Question: I am trying to 'cv2.imshow' my images for perspective transformation.
But, my image is very big, so I cannot see the whole picture:

How could I fix this problem?
The below is my code:
'''
import cv2
import os
import numpy as np
image_path = "1.jpg"
filename, ext = os.path.splitext(os.path.basename(img_path))
ori_img = cv2.imread(img_path)
src = []
# mouse callback handler
def mouse_handler(event, x, y, flags, param):
if event == cv2.EVENT_LBUTTONUP:
img = ori_img.copy()
src.append([x, y])
for xx, yy in src:
cv2.circle(img, center=(xx, yy), radius=5, color=(0, 255, 0), thickness=-1, lineType=cv2.LINE_AA)
cv2.imshow('img', img)
# perspective transform
if len(src) == 4:
src_np = np.array(src, dtype=np.float32)
width = max(np.linalg.norm(src_np[0] - src_np[1]), np.linalg.norm(src_np[2] - src_np[3]))
height = max(np.linalg.norm(src_np[0] - src_np[3]), np.linalg.norm(src_np[1] - src_np[2]))
dst_np = np.array([
[0, 0],
[width, 0],
[width, height],
[0, height]
], dtype=np.float32)
M = cv2.getPerspectiveTransform(src=src_np, dst=dst_np)
result = cv2.warpPerspective(ori_img, M=M, dsize=(width, height))
cv2.imshow('result', result)
cv2.imwrite(r'projetive_image/%s_result%s' % (filename, ext), result)
# main
cv2.namedWindow('img')
cv2.setMouseCallback('img', mouse_handler)
cv2.imshow('img', ori_img)
cv2.waitKey(0)
'''
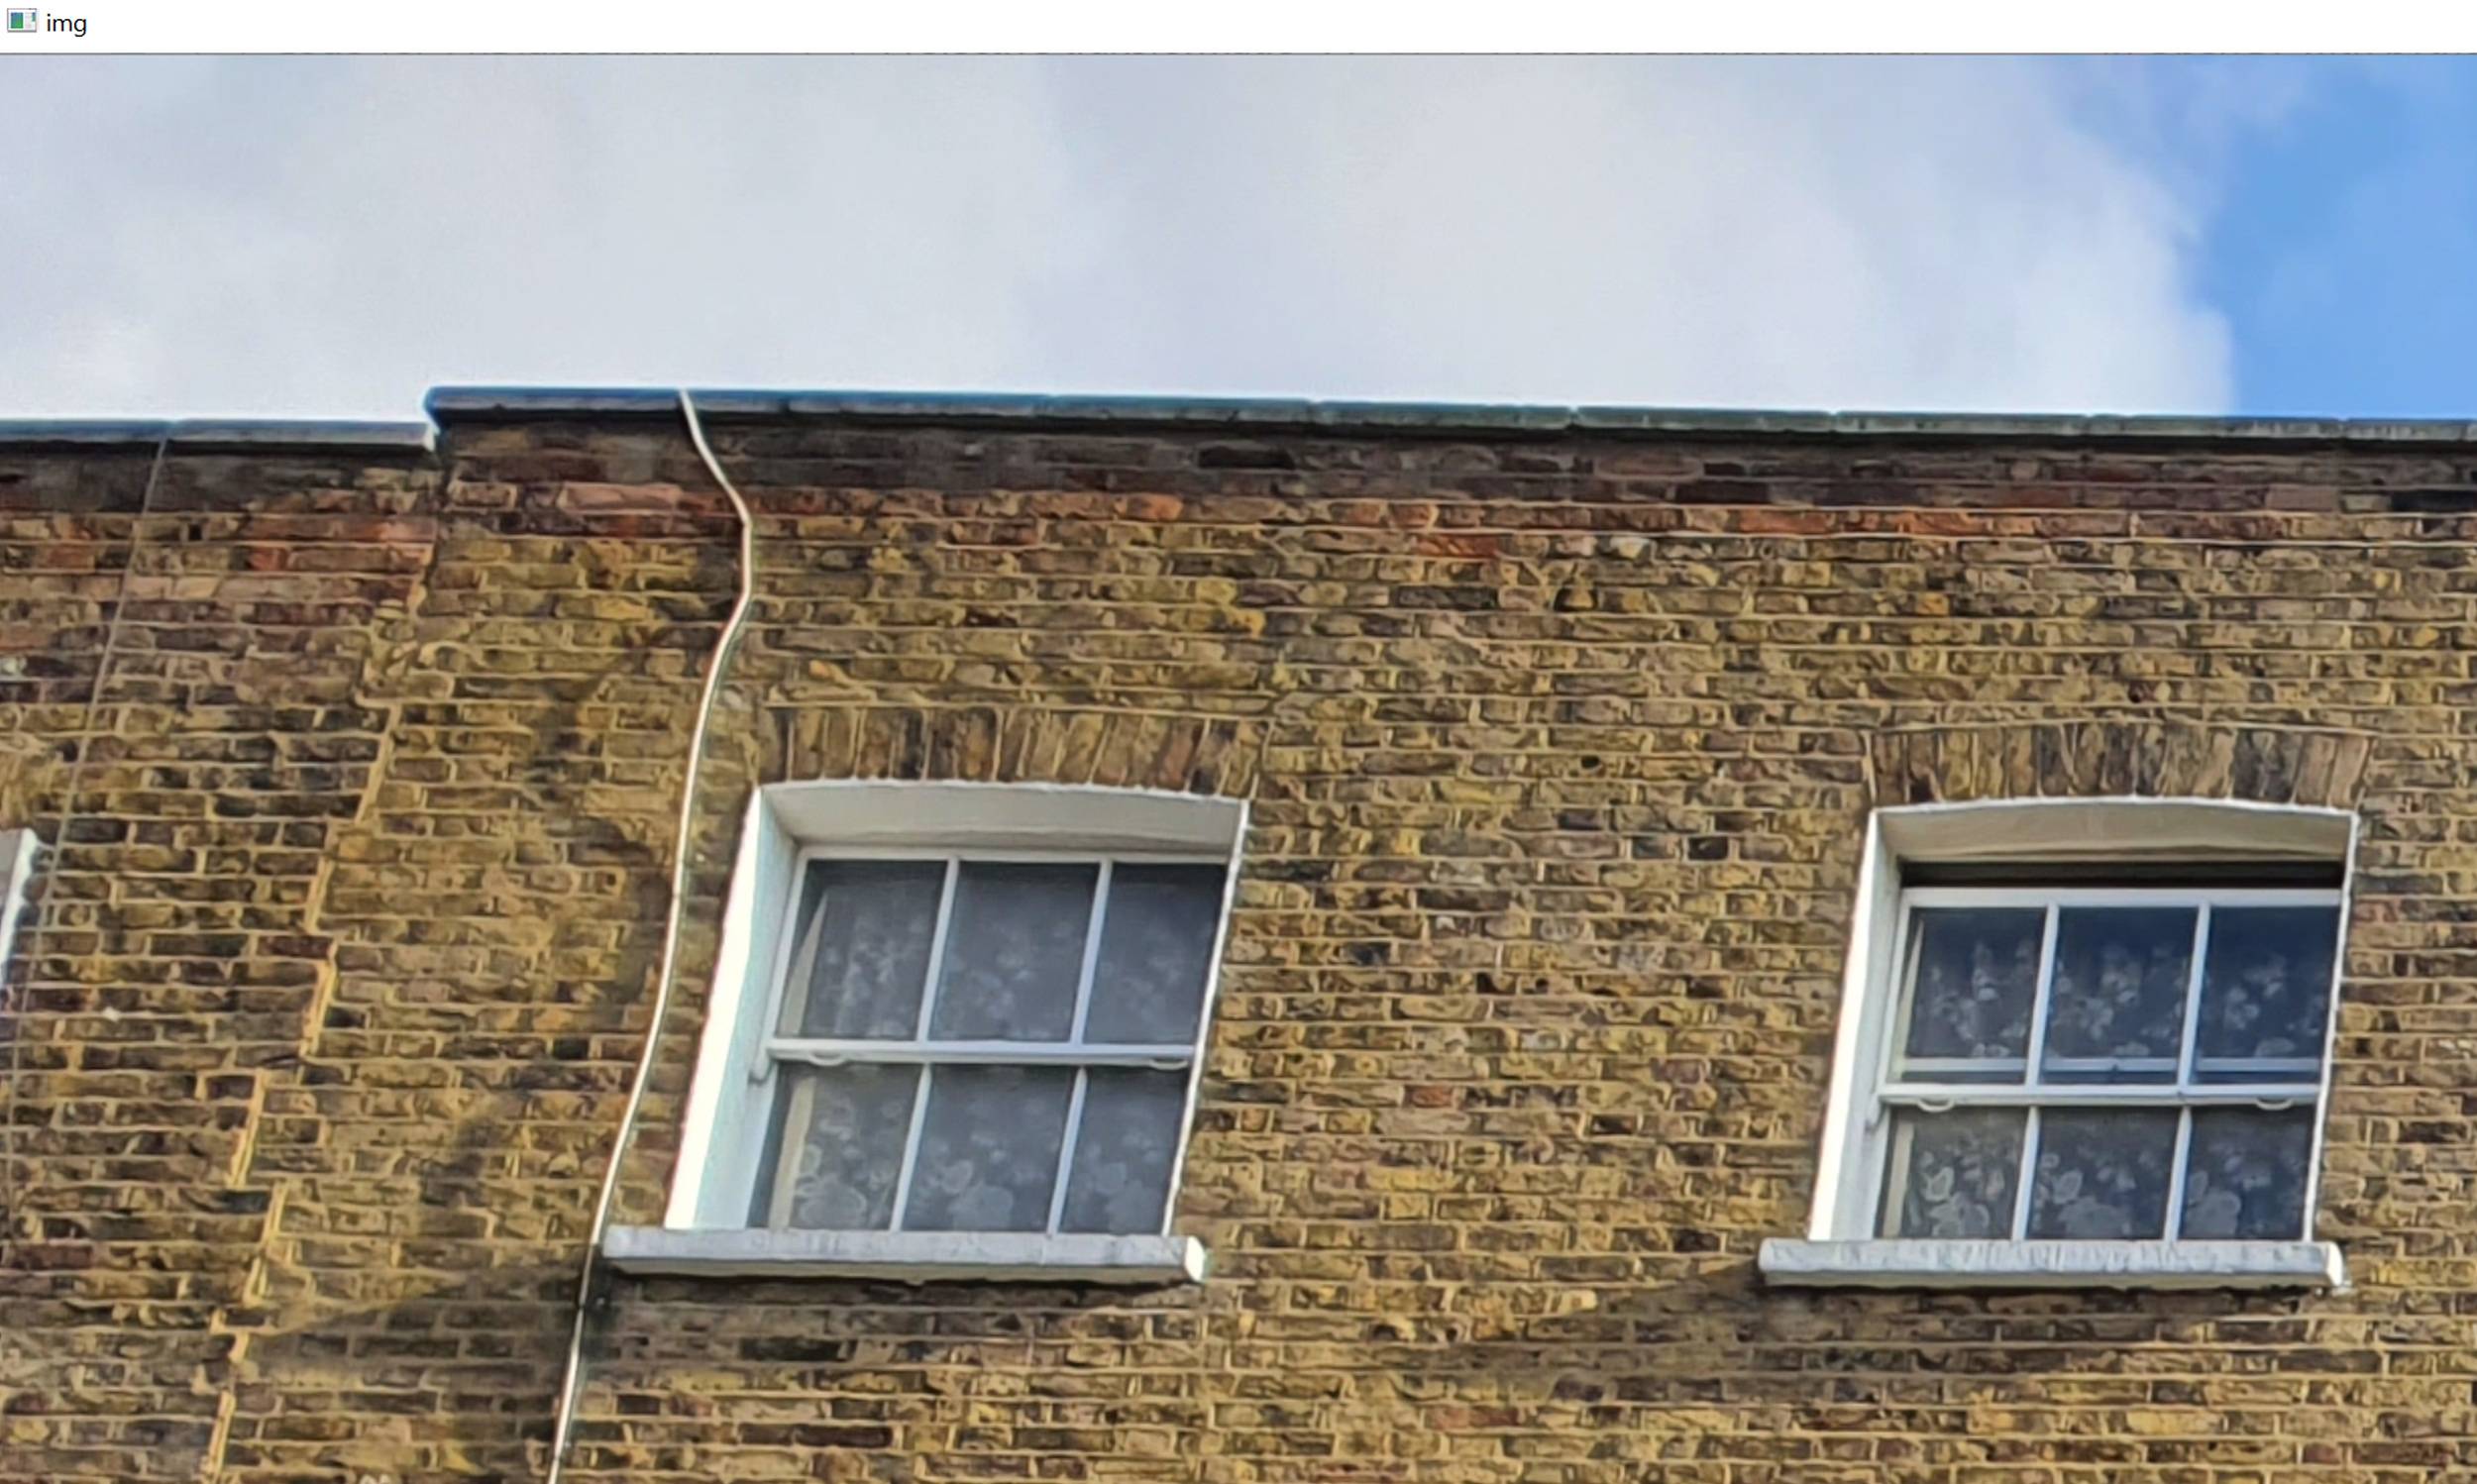
Answer: Instead of before displaying, you can also , that displays the image, by using <URL> call.
That'd be a minimal example:
'''
import cv2
import numpy as np
img = np.random.randint(0, 255, (4000, 3000, 3), np.uint8)
cv2.namedWindow('img', cv2.WINDOW_NORMAL)
cv2.resizeWindow('img', 800, 600)
cv2.imshow('img', img)
cv2.waitKey(0)
cv2.destroyAllWindows()
'''
Hope that helps!
'''
----------------------------------------
System information
----------------------------------------
Platform: Windows-10-10.0.16299-SP0
Python: 3.8.1
NumPy: 1.18.1
OpenCV: 4.2.0
----------------------------------------
'''